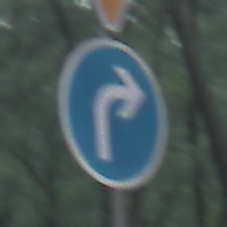
Verkehrszeichen: VorgeschriebeneFahrtrichtungRechts
Zusatzzeichen oben: VorfahrtGewaehren
Umgebung: Outdoor, Nature
Tageszeit: SunriseSunset
Wetter: NotSpecified
Licht: Natural
Jahreszeit: Autumn
Kontrast: MediumContrast